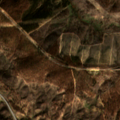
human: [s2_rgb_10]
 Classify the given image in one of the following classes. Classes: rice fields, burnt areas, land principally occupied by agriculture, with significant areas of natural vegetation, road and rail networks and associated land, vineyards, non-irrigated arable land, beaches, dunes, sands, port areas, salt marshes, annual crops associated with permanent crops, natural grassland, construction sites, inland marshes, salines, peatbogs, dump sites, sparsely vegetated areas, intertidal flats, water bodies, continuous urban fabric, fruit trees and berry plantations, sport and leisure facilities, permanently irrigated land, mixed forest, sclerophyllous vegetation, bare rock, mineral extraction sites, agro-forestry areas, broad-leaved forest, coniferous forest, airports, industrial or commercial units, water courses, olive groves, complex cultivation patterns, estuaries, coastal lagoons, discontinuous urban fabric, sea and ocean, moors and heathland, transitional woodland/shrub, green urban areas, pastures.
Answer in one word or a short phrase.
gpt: broad-leaved forest, moors and heathland, sclerophyllous vegetation, transitional woodland/shrub